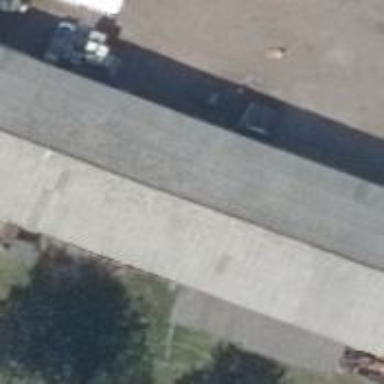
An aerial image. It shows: Industrial building with gabled roof in grey color. The orientation of the roof is along the building.